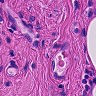
Metastatic tissue present: no